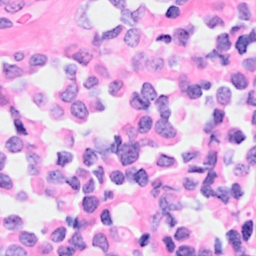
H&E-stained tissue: Breast